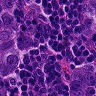
Metastatic tissue present: yes